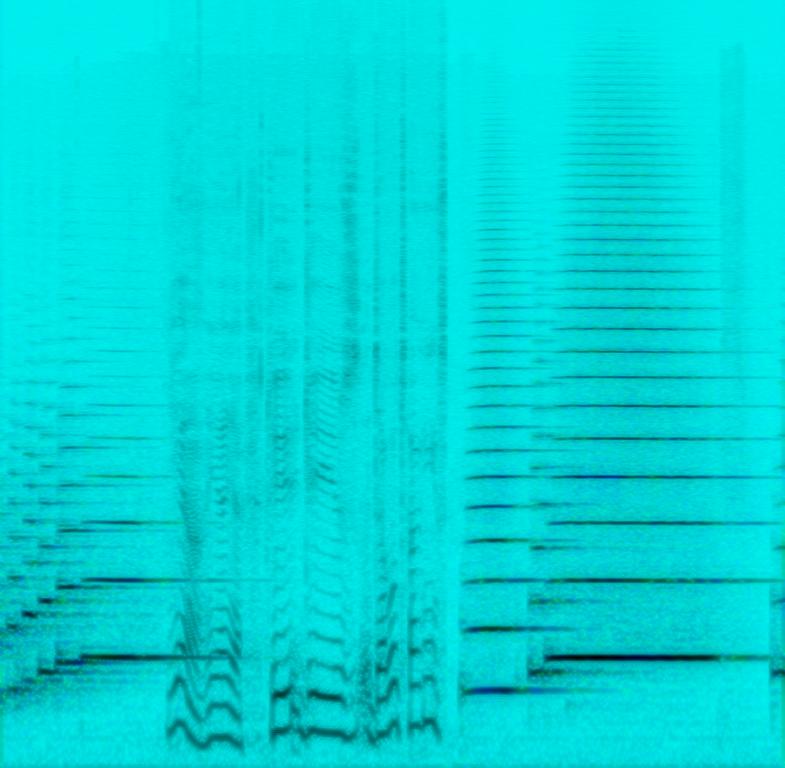
Solo horn with reverb performing a triad based melody. A male voice over can be heard in the beginning.